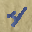
Label: 4